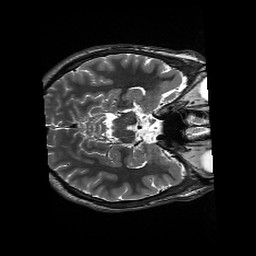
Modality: T2w
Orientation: axial
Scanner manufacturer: siemens
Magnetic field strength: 3 T
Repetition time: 13.52 s
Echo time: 0.088 s